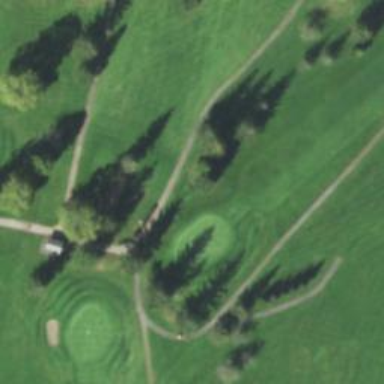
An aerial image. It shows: Golf hole.